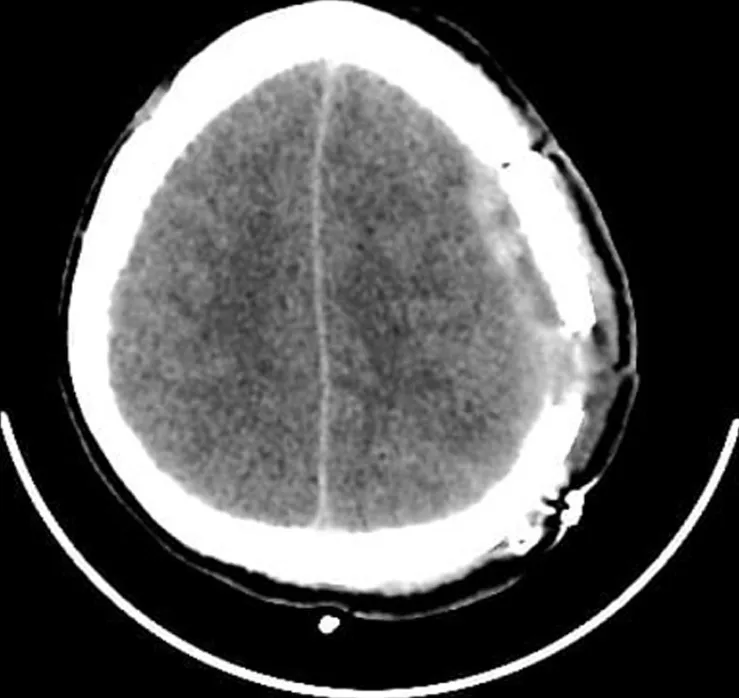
post-operative axial non contrast cerebral CT scan showing surgical stigmas and disappearance of acute subdural hematoma.
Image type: radiology (ct)